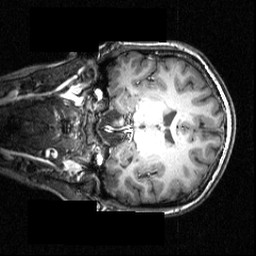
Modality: T1w
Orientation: coronal
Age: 21
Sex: female
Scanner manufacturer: siemens
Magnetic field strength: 3.951 T
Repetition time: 1.5 s
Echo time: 0.00335 s